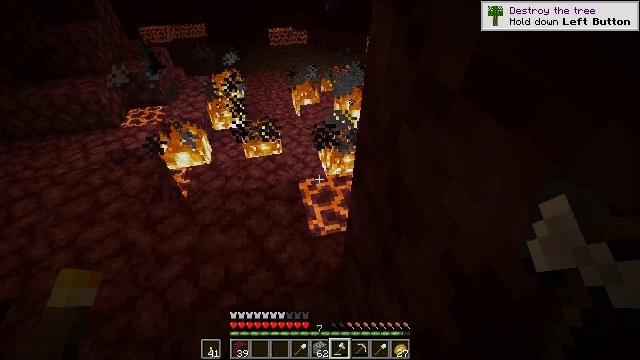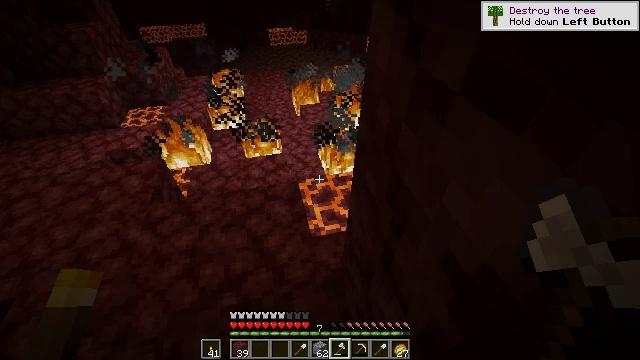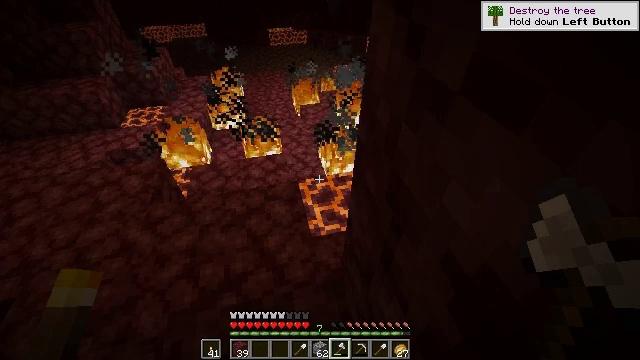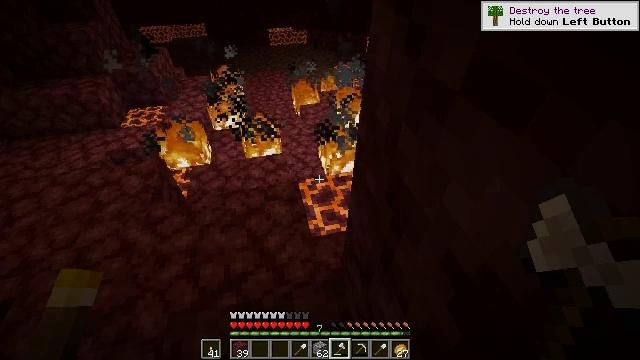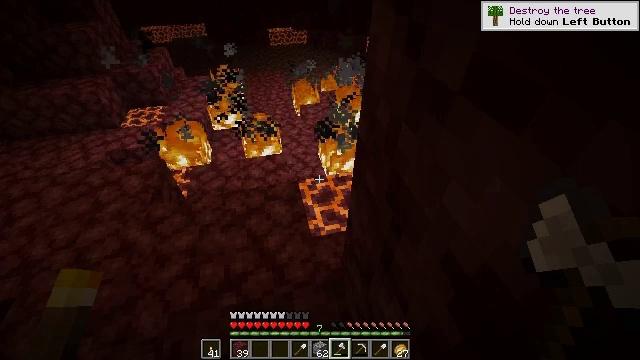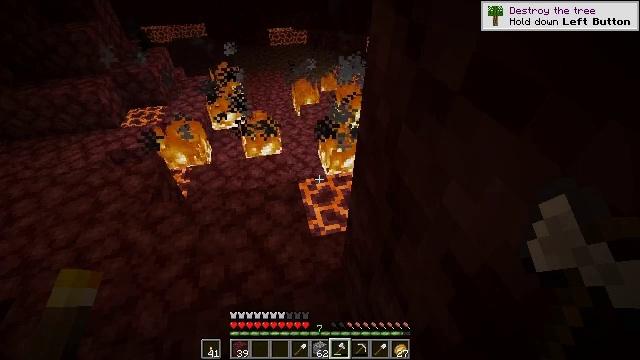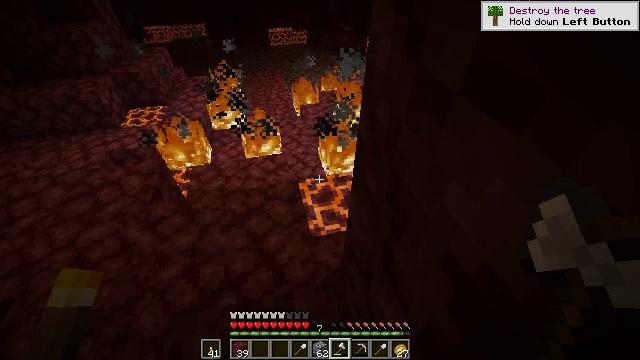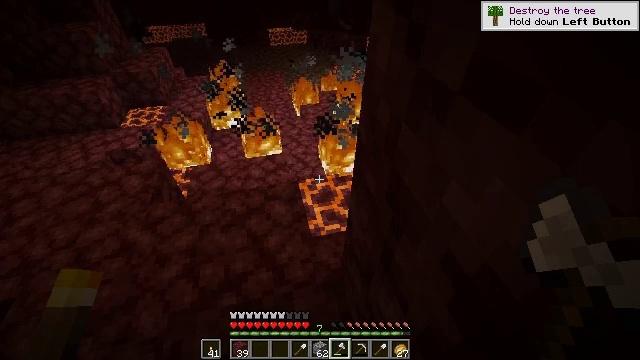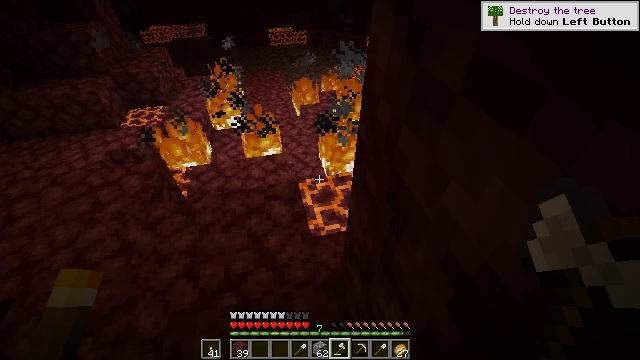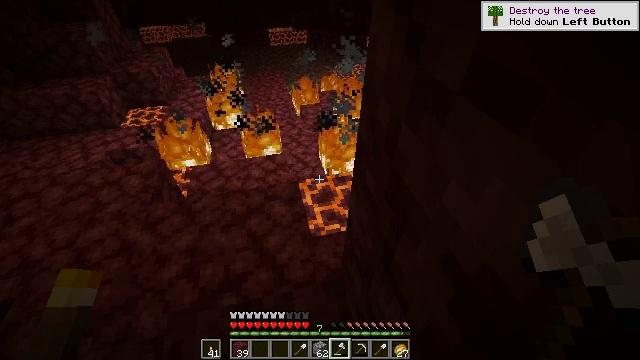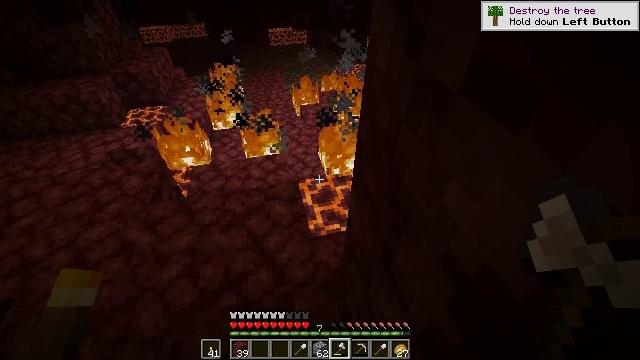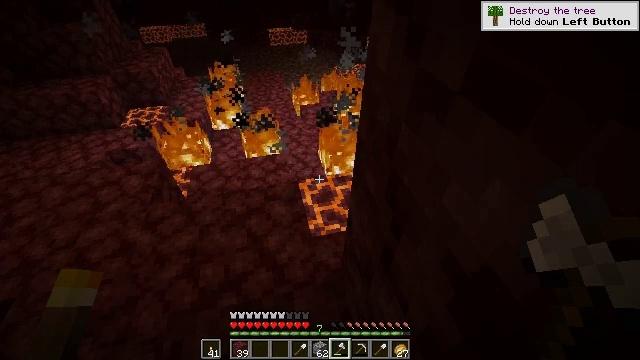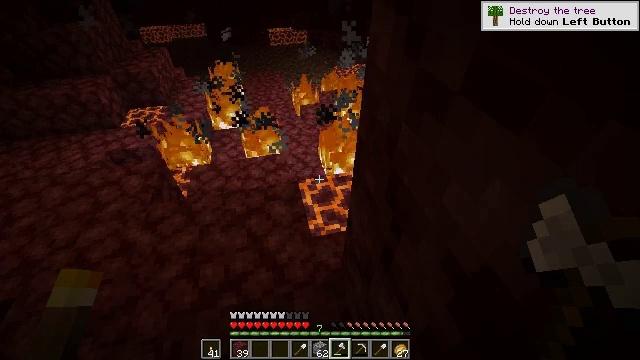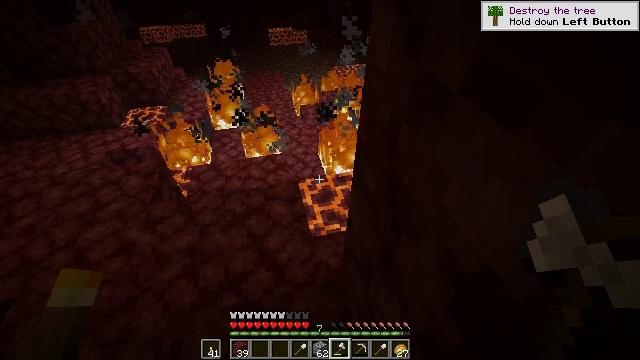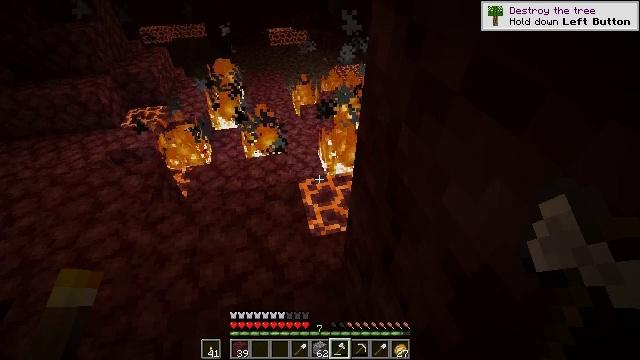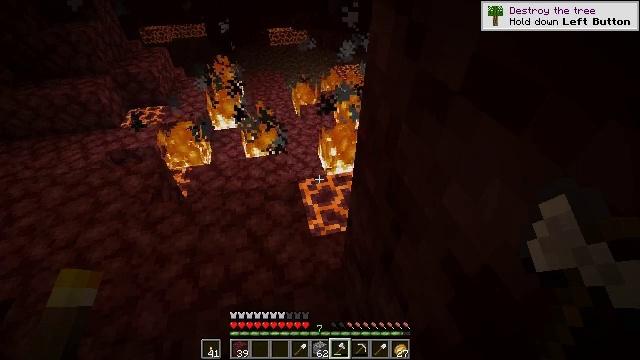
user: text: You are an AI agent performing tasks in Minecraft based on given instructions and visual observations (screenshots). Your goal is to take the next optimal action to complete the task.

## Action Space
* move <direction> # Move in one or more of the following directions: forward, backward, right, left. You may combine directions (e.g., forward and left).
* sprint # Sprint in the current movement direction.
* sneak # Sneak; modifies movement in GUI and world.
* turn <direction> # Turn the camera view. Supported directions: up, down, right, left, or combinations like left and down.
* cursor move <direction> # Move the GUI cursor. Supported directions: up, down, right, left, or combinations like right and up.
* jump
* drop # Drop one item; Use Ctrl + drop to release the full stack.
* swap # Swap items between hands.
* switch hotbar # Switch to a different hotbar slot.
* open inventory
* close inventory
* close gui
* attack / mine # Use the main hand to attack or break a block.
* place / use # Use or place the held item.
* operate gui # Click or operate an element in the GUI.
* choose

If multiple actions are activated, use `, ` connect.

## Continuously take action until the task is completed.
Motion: motion action
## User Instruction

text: Clear the fire from the area.
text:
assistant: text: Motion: no_op
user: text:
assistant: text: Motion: no_op
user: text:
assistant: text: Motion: no_op
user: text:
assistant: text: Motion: no_op
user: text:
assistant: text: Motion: no_op
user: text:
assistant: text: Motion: no_op
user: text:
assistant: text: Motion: no_op
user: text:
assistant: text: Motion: no_op
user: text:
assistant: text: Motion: no_op
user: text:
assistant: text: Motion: no_op
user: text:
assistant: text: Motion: no_op
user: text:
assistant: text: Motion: no_op
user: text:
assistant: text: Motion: no_op
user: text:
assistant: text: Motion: no_op
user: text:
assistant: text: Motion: no_op
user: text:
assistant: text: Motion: no_op
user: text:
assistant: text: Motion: no_op
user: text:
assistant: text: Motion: no_op
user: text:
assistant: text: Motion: no_op
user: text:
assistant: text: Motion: no_op
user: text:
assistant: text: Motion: no_op
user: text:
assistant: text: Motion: no_op
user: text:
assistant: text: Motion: no_op
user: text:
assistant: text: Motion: no_op
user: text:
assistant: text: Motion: no_op
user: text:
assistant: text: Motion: no_op
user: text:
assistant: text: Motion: no_op
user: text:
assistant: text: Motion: no_op
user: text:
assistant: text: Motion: no_op
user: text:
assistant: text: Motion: no_op